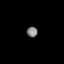
Tissue: lung
Cell type: Endothelial cells
Senescence score: 0.5796
Nuclear area (px): 115
Mean DAPI intensity: 121.461